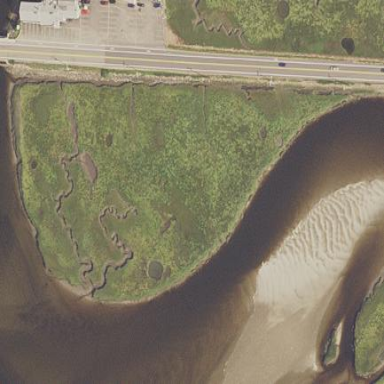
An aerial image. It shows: Saltmarsh wetland.